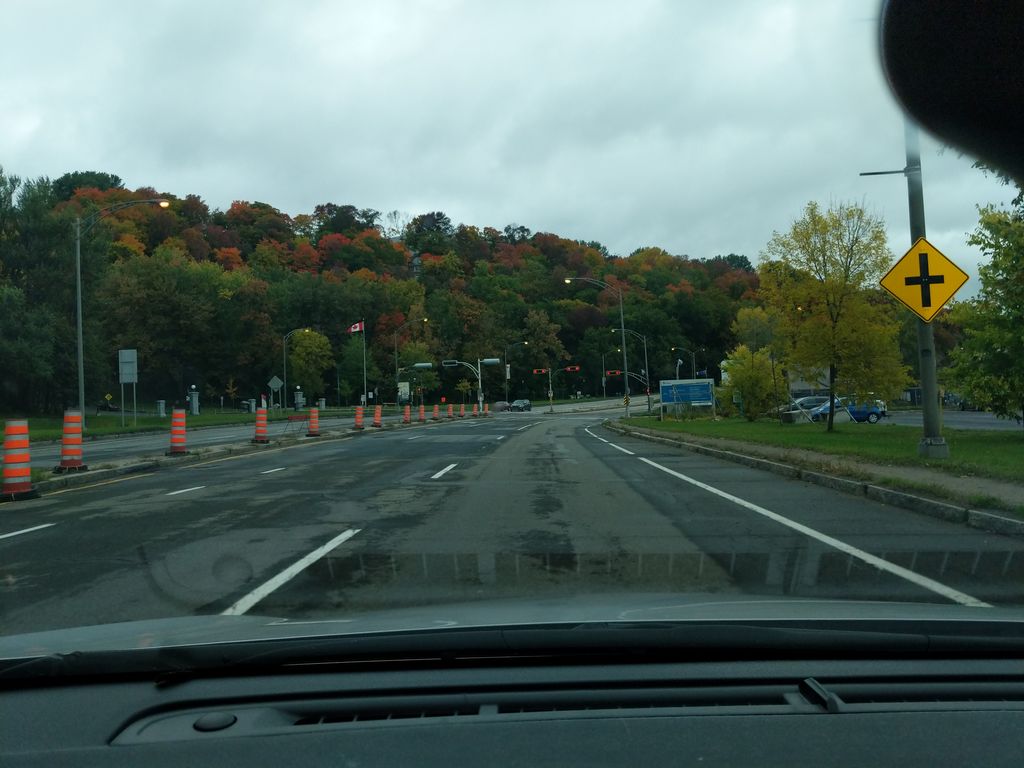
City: quebec_city